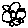
Label: flower